Aerial crown-view tile of a tropical tree (Barro Colorado Island, Panama), acquired 20241216:
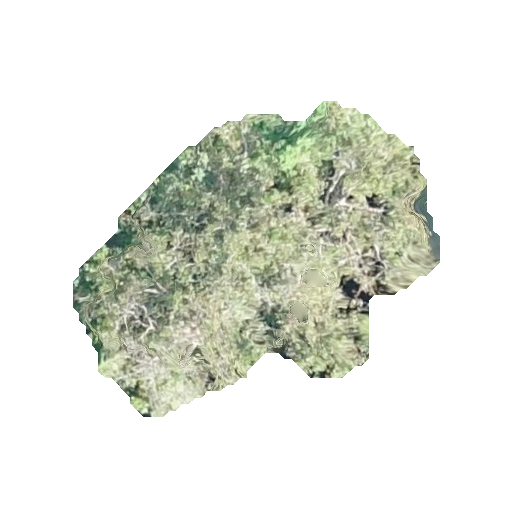
Species: Pachira sessilis
GBIF accepted scientific name: Pachira sessilis
Crown area: 107.955 m²